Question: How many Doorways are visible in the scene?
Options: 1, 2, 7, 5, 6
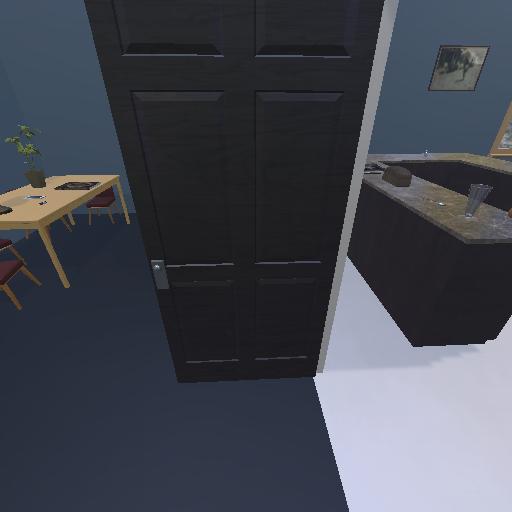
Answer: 1